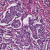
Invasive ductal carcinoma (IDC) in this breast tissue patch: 1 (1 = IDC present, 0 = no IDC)